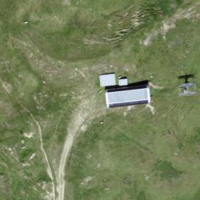
EUNIS habitat code: 26
Species observed at this site:
Montifringilla nivalis